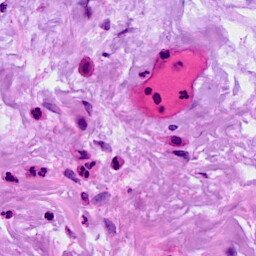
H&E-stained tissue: Breast